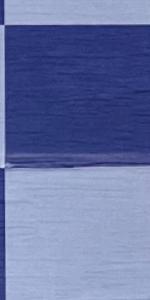
Label: Empty